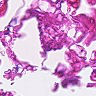
Metastatic tissue present: no